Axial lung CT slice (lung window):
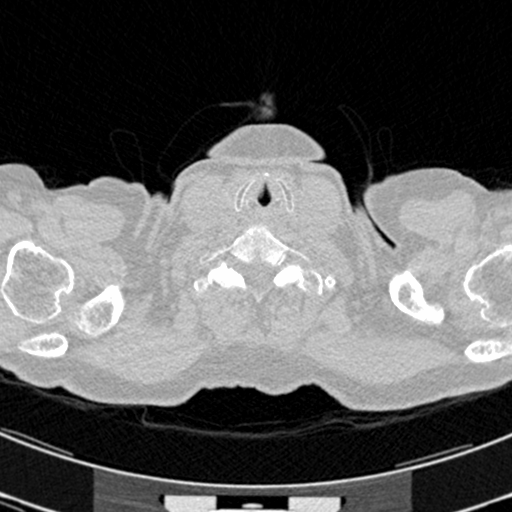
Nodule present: no